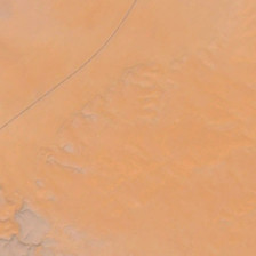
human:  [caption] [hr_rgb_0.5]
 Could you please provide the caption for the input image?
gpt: some clumps of grey mass are lying on the orange desert .

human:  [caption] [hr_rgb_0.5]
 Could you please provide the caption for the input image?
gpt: there is a road across the open khaki desert .

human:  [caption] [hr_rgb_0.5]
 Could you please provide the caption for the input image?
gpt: We can see the grand yellow desert where dark lines spread across it.

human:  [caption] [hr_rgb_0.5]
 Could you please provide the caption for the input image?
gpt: a rock separates the orange desert .

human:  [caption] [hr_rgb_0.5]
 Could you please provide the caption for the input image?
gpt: We can see a spectacular yellow desert with a black line running through it.